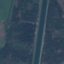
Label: River